Question: I would like to configure a project in Hudson as shown below.

The starting Job is Job-A. When this job is finished it has to trigger three other jobs, B, C and D together. These three jobs may take different times to complete. Once the jobs B, C and D are finished it has to trigger another job E.
I have seen options like, Pipe line plugin, parameterized plugin etc.These are working fine for the first stage. ie, it will trigger build B, C and D together when job A is completed. But I am stuck at configuring the JOB E in such a way that, it has to start only when all the jobs, B, C & D are finished.
Please assist. Thanks in advance.
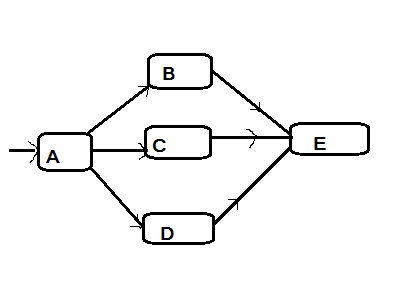
Answer: Use the <URL>, that will allow you to start B, C, and D after A is finished, then trigger E when they are successfully done.